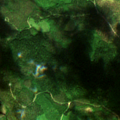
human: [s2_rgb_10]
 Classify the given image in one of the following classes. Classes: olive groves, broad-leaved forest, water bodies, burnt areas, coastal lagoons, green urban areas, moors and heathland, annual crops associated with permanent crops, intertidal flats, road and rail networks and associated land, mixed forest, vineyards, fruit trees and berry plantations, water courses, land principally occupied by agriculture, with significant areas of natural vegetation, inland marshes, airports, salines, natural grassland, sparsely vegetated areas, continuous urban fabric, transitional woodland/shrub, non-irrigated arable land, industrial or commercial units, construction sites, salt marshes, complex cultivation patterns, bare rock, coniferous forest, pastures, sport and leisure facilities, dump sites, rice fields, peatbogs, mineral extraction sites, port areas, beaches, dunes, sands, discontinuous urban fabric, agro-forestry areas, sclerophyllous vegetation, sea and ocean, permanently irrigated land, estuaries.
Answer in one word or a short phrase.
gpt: coniferous forest, mixed forest